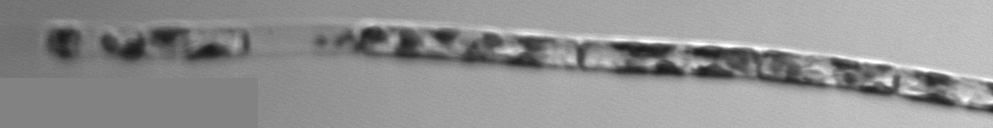
Label: Guinardia_delicatula_TAG_internal_parasite